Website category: jobs
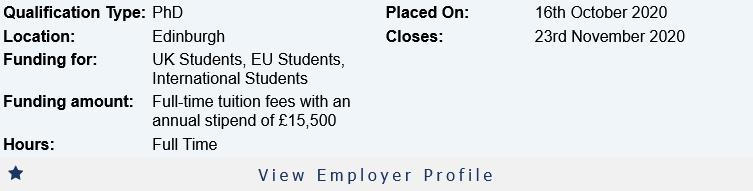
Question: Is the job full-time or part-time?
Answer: Full Time

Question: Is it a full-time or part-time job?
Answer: Full Time

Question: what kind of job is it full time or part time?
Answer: Full Time

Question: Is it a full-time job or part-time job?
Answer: Full Time

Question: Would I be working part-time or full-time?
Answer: Full Time

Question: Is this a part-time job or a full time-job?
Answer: Full Time

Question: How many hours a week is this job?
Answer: Full Time

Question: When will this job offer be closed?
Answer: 23rd November 2020

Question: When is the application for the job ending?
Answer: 23rd November 2020

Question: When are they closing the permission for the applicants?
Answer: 23rd November 2020

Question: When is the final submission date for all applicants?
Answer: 23rd November 2020

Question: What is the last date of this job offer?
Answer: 23rd November 2020

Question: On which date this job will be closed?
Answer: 23rd November 2020

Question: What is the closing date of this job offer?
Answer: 23rd November 2020

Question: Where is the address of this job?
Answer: Edinburgh

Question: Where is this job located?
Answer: Edinburgh

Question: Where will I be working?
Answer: Edinburgh

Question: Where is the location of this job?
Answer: Edinburgh

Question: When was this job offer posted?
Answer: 16th October 2020

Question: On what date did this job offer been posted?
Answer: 16th October 2020